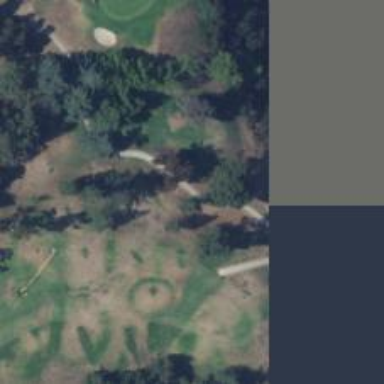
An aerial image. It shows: Service road designated as golf cart path.